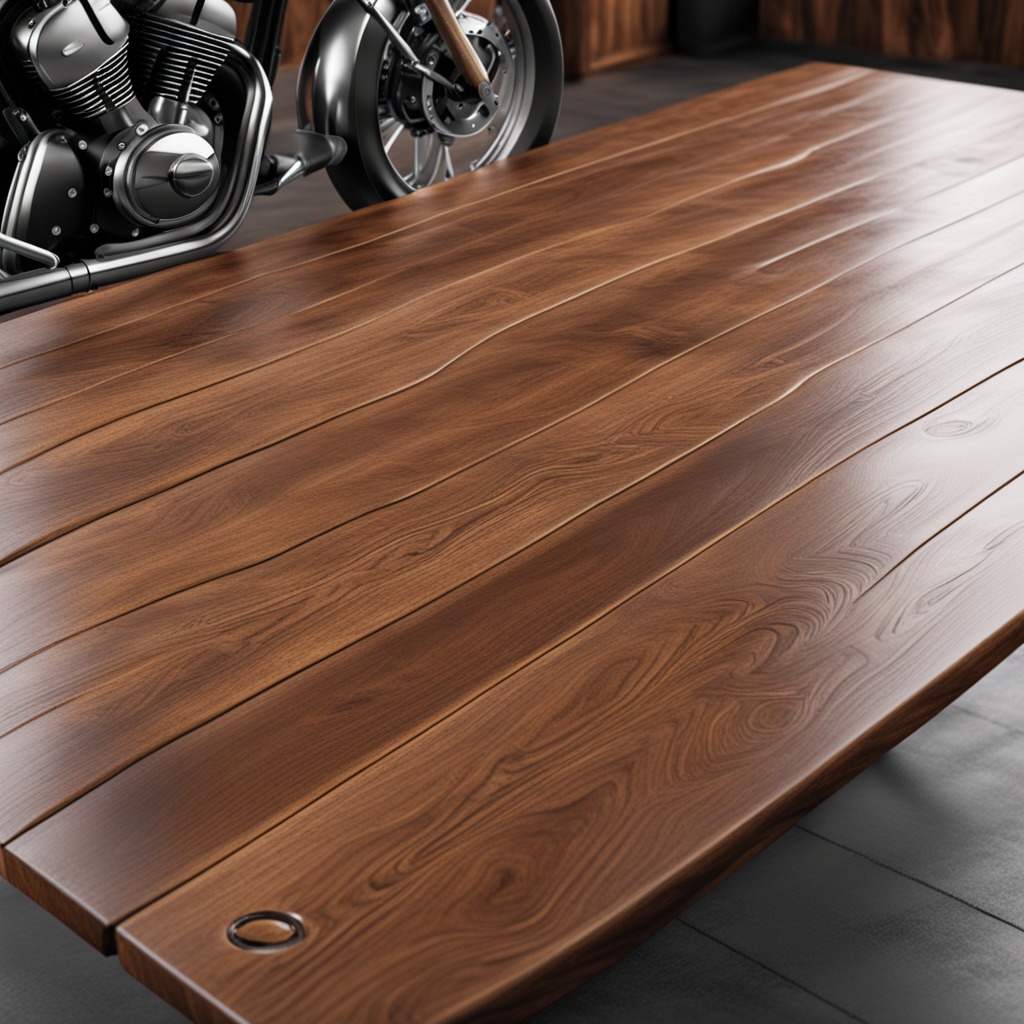
A rubber O-ring is lying on the wooden table in a vintage motorcycle garage.